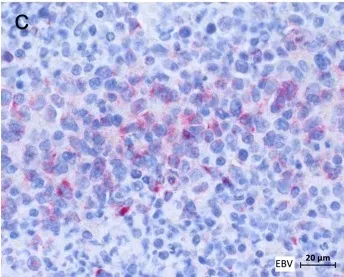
Histopathology and immunohistochemistry of pulmonary tumor biopsies. AlphaLMP1.
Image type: pathology (immunostaining)